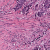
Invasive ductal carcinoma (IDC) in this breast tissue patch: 1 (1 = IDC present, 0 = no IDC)